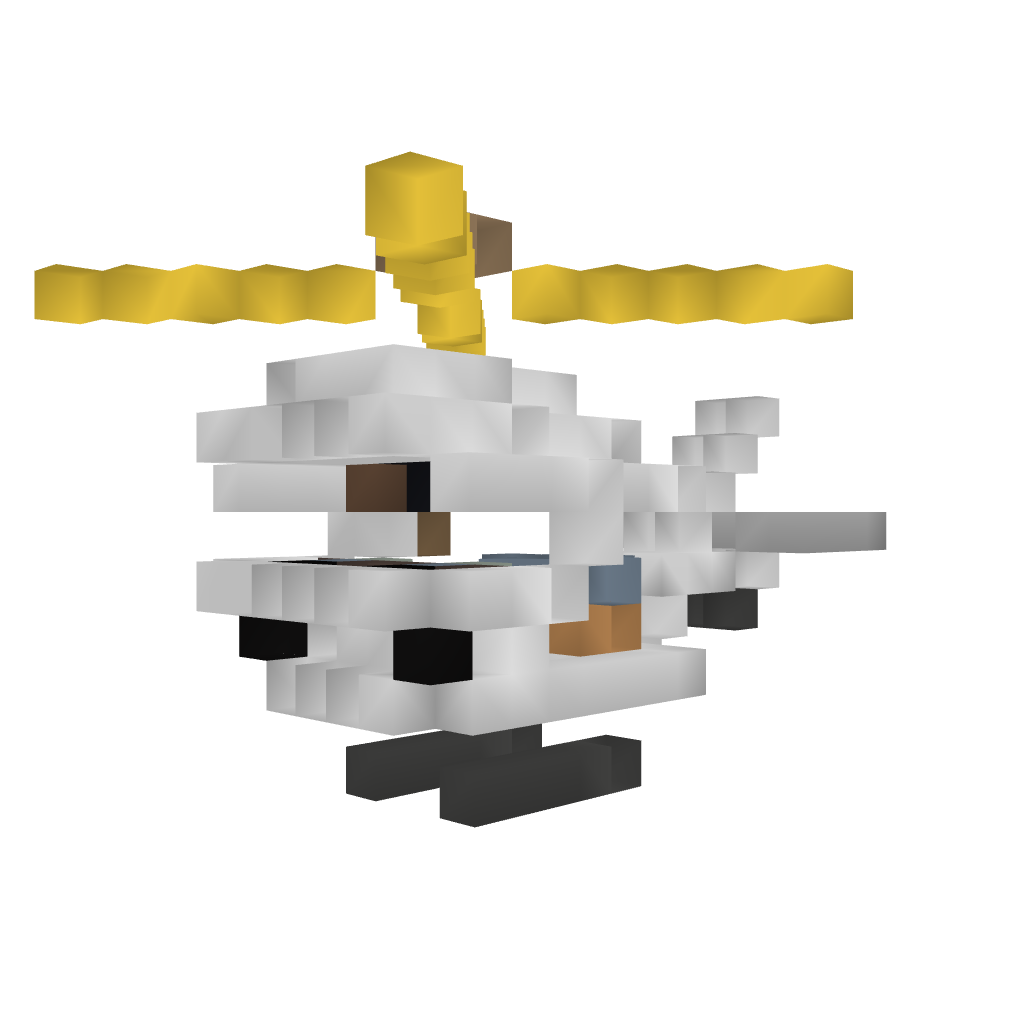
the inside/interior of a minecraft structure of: Helicopter